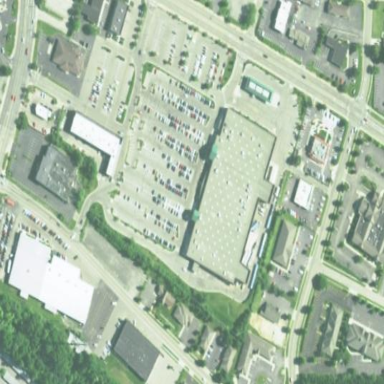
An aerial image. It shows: Commercial area.